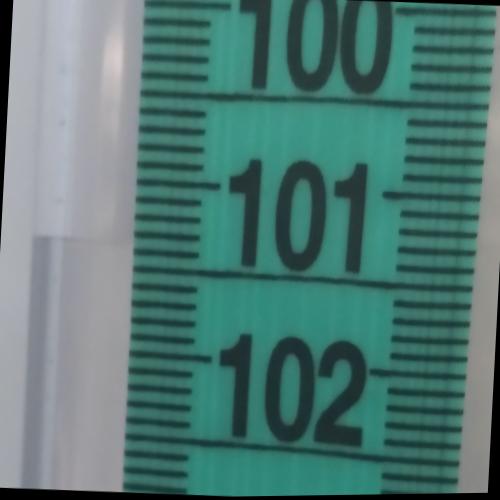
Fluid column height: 101.4 cm